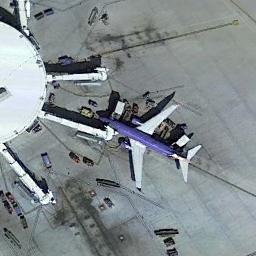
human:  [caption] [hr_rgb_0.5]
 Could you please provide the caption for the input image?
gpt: A blue fuselage plane neatly parked beside a building inside the airport .

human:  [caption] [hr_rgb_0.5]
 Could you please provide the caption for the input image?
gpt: A blue plane and many cars are stopped beside the terminal .

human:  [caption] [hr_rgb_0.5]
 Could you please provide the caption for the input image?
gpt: An aircraft with a dark blue fuselage parked at the corresponding gate .

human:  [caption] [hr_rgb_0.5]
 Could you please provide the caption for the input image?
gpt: A purple plane parked next to a boarding bridge of the round terminal while some facilities and cars around them .

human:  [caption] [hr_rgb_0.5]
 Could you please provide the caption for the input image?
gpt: A plane is in the parking lot next to the circular building .